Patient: sex M, age 58
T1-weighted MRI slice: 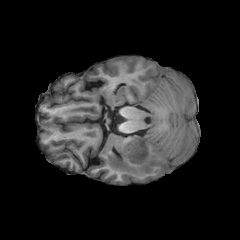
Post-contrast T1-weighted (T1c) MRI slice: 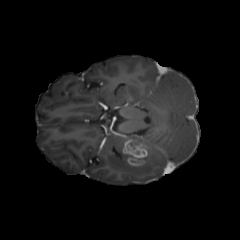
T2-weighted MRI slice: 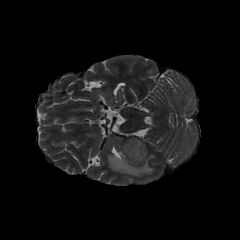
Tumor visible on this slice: yes
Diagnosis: Glioblastoma, IDH-wildtype
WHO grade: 4